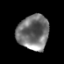
Tissue: prostate
Cell type: T cells
Senescence score: 0.3187
Nuclear area (px): 1072
Mean DAPI intensity: 116.621